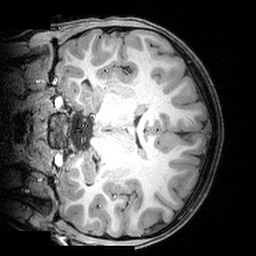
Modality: T1w
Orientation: coronal
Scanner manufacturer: siemens
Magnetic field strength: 3 T
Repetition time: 1.9 s
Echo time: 0.00397 s